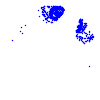
Particle: electron